Interaction volume radius: 5 \u00c5
Interaction volume height: 25 \u00c5
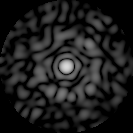
Disorder parameter: 0.8555